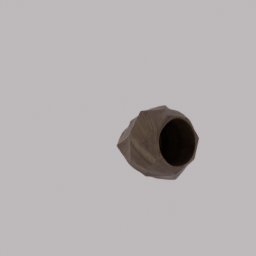
Label: decoration